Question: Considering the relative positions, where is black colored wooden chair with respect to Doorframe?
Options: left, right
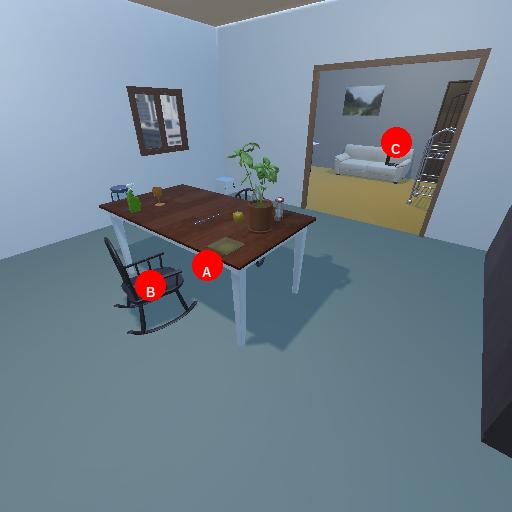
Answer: left